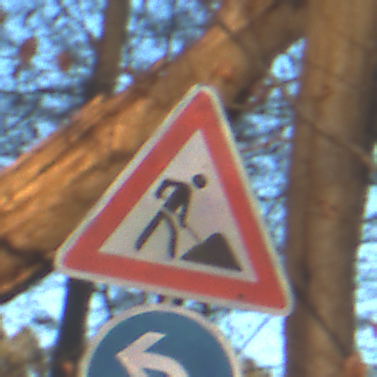
Verkehrszeichen: Arbeitsstelle
Zusatzzeichen unten: VorgeschriebeneFahrtrichtungLinks
Umgebung: Outdoor, Nature
Tageszeit: SunriseSunset
Wetter: Clear
Licht: Natural
Jahreszeit: Autumn
Kontrast: HighContrast